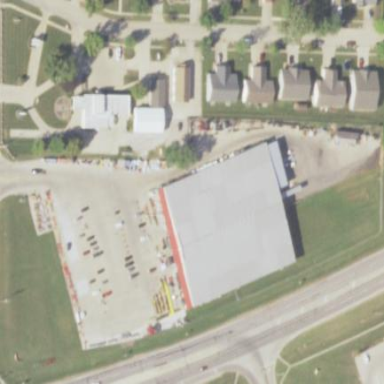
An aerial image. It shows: Retail area.